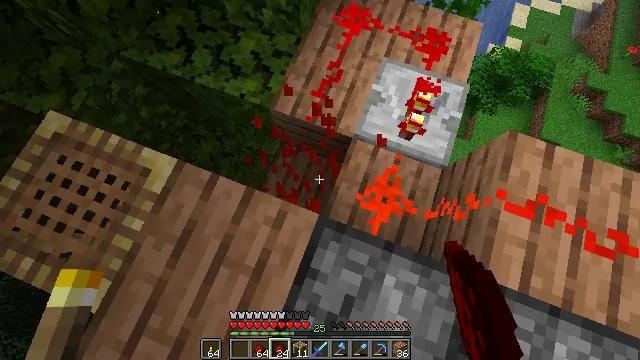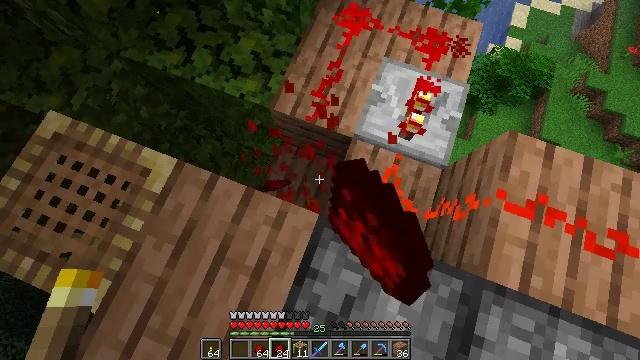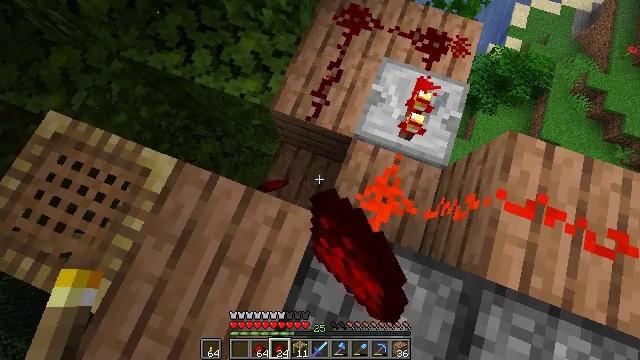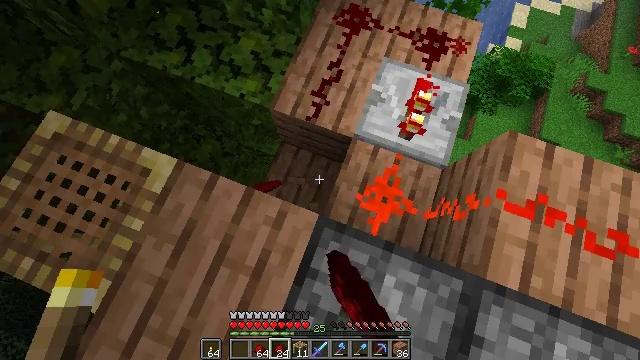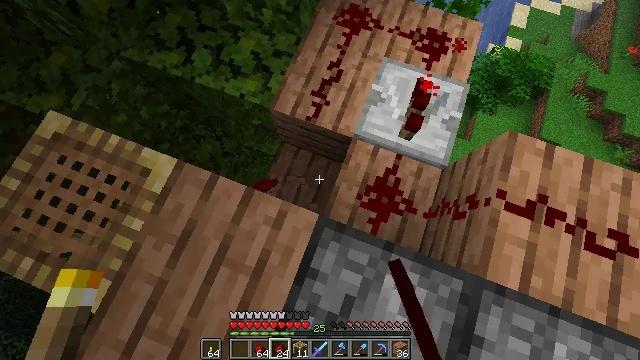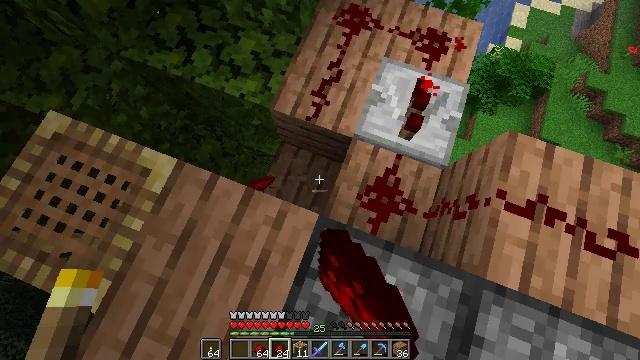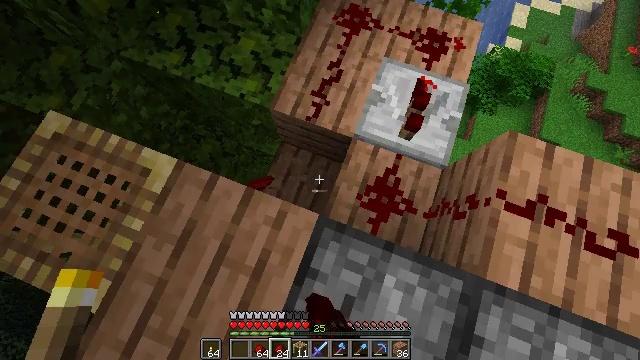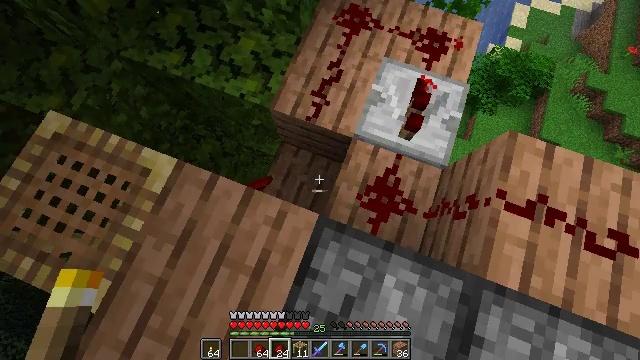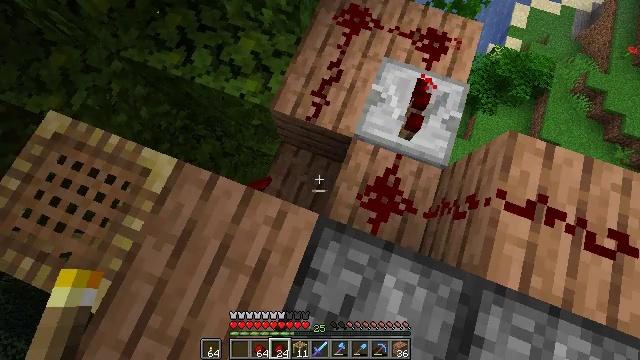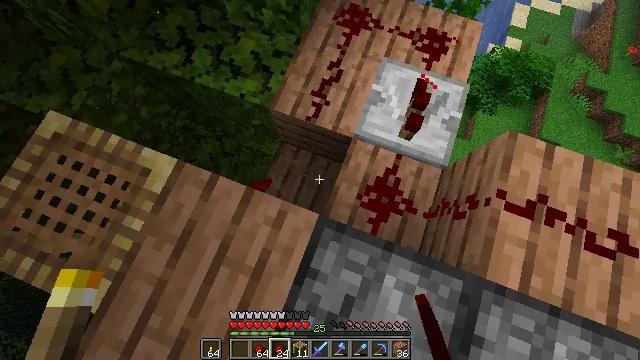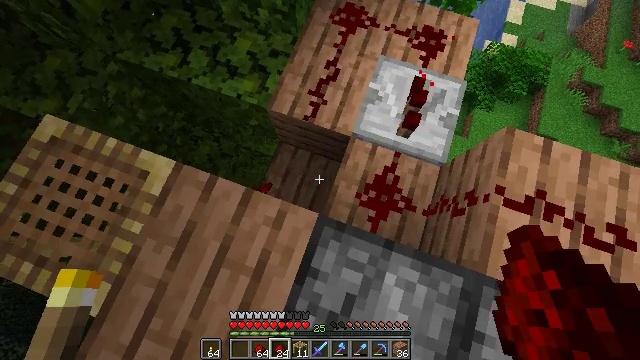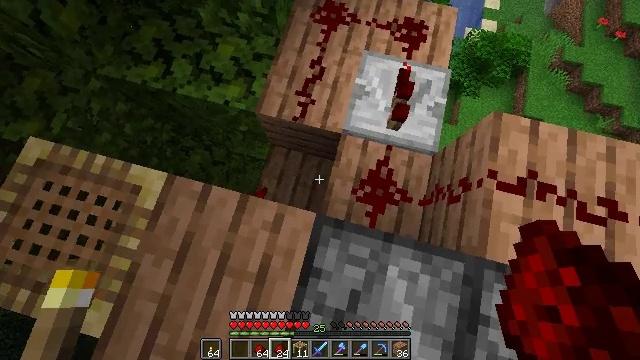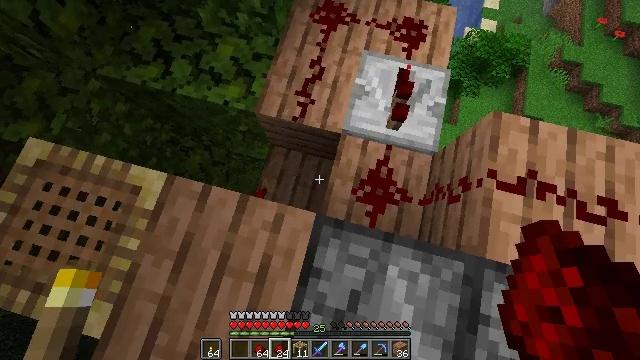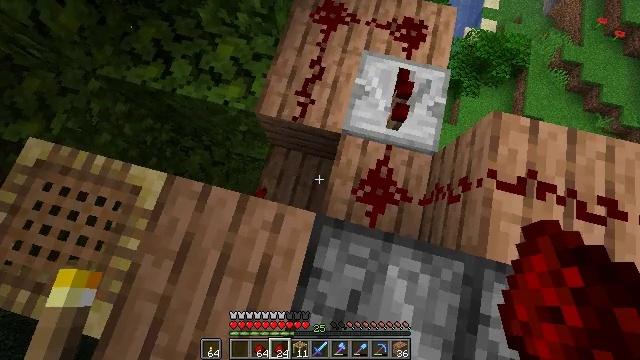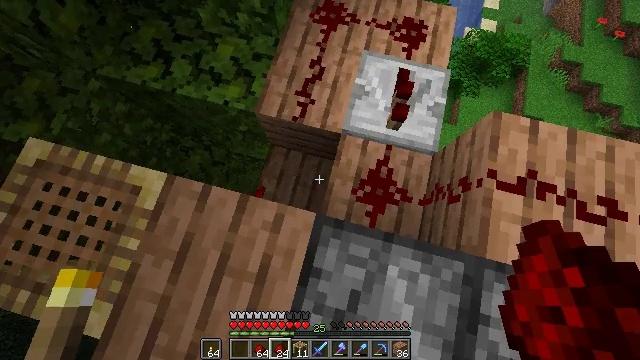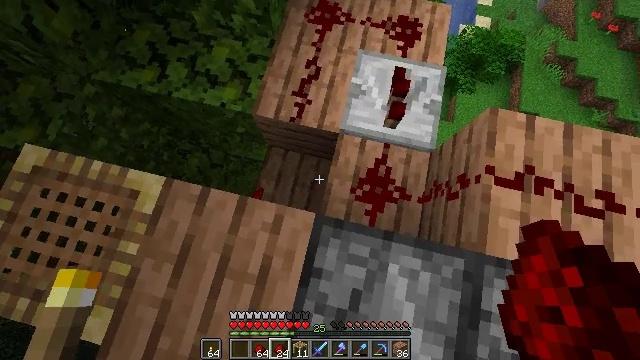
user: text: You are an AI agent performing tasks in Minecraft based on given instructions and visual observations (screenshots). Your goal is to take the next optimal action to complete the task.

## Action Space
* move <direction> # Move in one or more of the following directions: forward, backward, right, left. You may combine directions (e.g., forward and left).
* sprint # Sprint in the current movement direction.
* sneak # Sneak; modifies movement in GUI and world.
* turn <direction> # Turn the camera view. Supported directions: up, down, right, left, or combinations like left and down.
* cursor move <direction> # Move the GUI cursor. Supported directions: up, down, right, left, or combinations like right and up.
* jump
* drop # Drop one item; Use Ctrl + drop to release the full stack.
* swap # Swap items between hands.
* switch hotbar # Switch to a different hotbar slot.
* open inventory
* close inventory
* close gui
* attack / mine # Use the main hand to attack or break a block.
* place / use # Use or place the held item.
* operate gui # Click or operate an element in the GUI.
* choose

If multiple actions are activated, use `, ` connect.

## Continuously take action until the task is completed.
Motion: motion action
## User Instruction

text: Collect redstone wire by mining it.
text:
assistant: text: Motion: attack / mine
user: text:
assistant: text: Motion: attack / mine
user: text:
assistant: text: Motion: attack / mine
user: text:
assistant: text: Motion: attack / mine
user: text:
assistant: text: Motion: no_op
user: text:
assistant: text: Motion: no_op
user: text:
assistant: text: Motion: no_op
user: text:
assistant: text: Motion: no_op
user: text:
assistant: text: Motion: no_op
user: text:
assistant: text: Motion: turn right
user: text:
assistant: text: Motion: turn right
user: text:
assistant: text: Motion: no_op
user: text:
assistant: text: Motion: no_op
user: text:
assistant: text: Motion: no_op
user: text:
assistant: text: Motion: turn right
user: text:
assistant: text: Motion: turn right
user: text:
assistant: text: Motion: turn right
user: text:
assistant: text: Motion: turn right
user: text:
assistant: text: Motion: move left, turn right and up
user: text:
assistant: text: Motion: move left, turn right and up
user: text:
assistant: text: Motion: turn right
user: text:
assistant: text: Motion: turn right
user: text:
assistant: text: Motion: no_op
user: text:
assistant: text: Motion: no_op
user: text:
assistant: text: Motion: no_op
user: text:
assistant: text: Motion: no_op
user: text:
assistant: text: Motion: turn left
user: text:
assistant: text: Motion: turn up
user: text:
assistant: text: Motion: turn left
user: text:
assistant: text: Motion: turn left